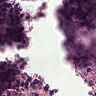
Metastatic tissue present: no